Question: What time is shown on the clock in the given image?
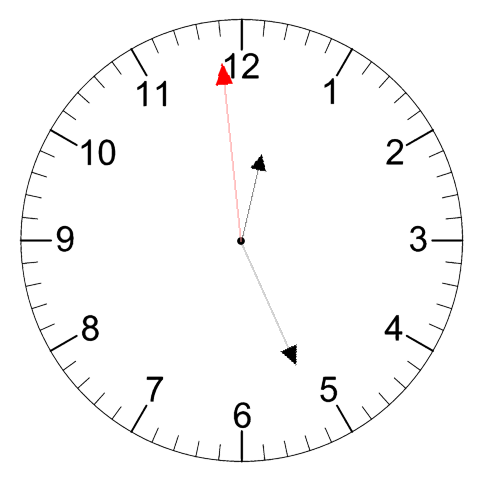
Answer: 12:25:59